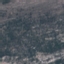
Land use / land cover: HerbaceousVegetation